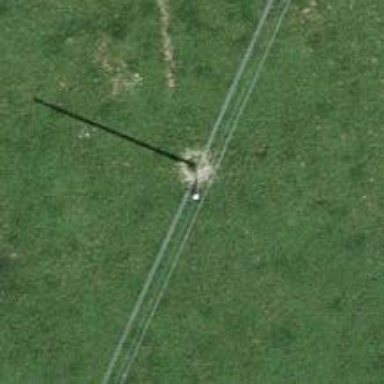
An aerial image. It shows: Power pole.